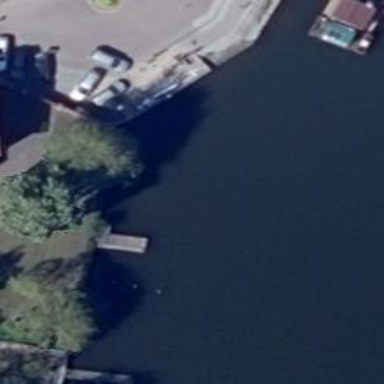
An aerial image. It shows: Man-made pier.